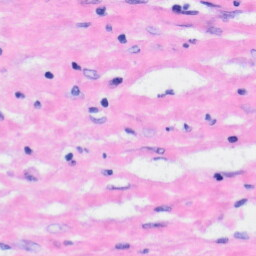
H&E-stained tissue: Liver